Interaction volume radius: 10 \u00c5
Interaction volume height: 25 \u00c5
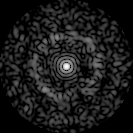
Disorder parameter: 0.8273